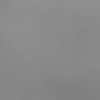
Label: dusty